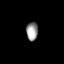
Tissue: lung
Cell type: Epithelial cells
Senescence score: 0.1115
Nuclear area (px): 208
Mean DAPI intensity: 154.587